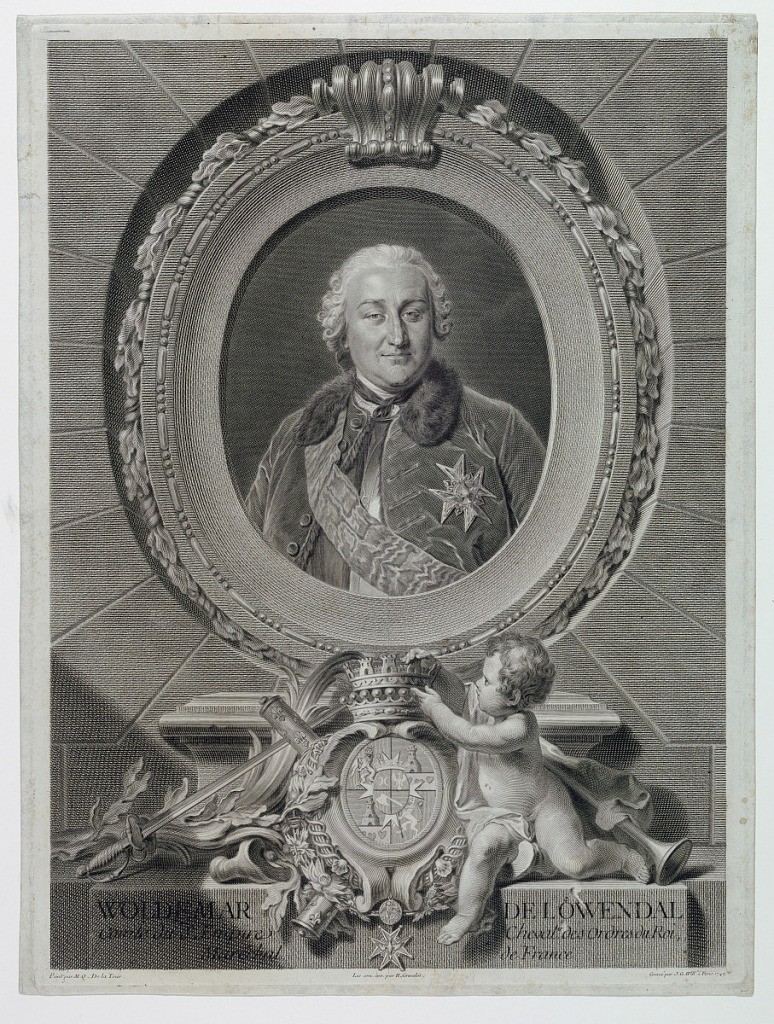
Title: Portrait of Field Marshal Count Waldemar de Loewendal (1700-1755)
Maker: Johann Georg Wille, German, active France 1715–1808
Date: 1749
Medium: Engraving on paper
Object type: Print
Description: Bust-length portrait of a man, facing the spectator. Enclosed in wide oval frame. Arms and title below. Signed and dated in margin, lower right: "Gravé par J. G. Will á Paris 1749;" lower center "Les orn. inv. par H. Gravelot."